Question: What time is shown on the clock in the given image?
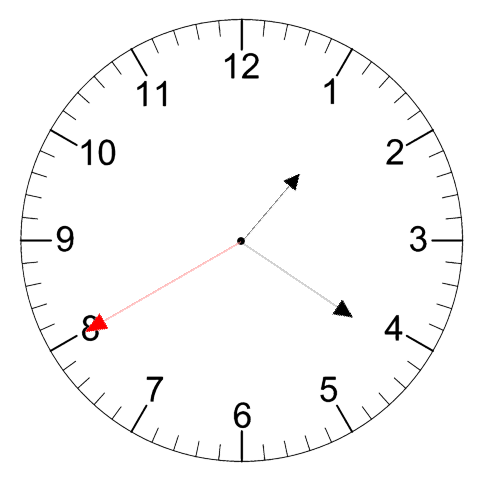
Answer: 01:20:40